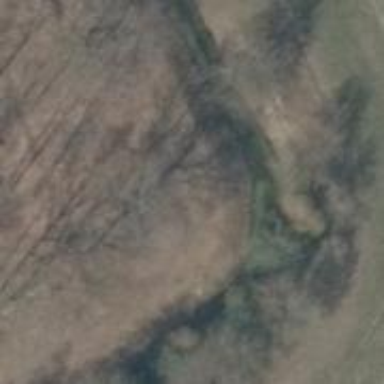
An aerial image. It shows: Grassy track with grade5 tracktype.